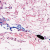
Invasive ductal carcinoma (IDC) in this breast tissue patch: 0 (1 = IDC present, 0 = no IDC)